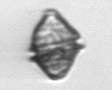
Label: Kryptoperidinium_triquetrum